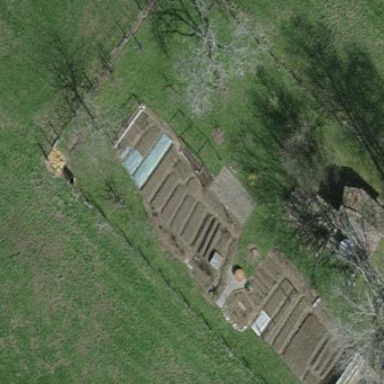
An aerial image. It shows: Farmyard area.